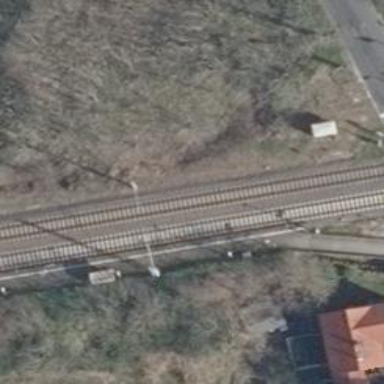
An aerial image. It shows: Railway milestone with catenary mast.